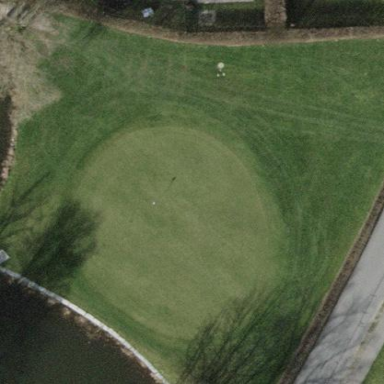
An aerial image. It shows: Golf green.